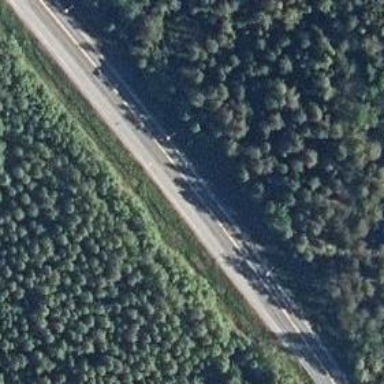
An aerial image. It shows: Asphalt road designated as trunk highway.